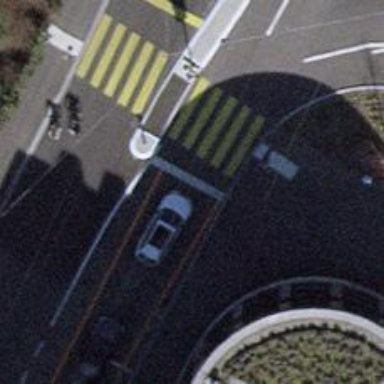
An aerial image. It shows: Road with traffic signals.